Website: lowes
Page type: order-tracking
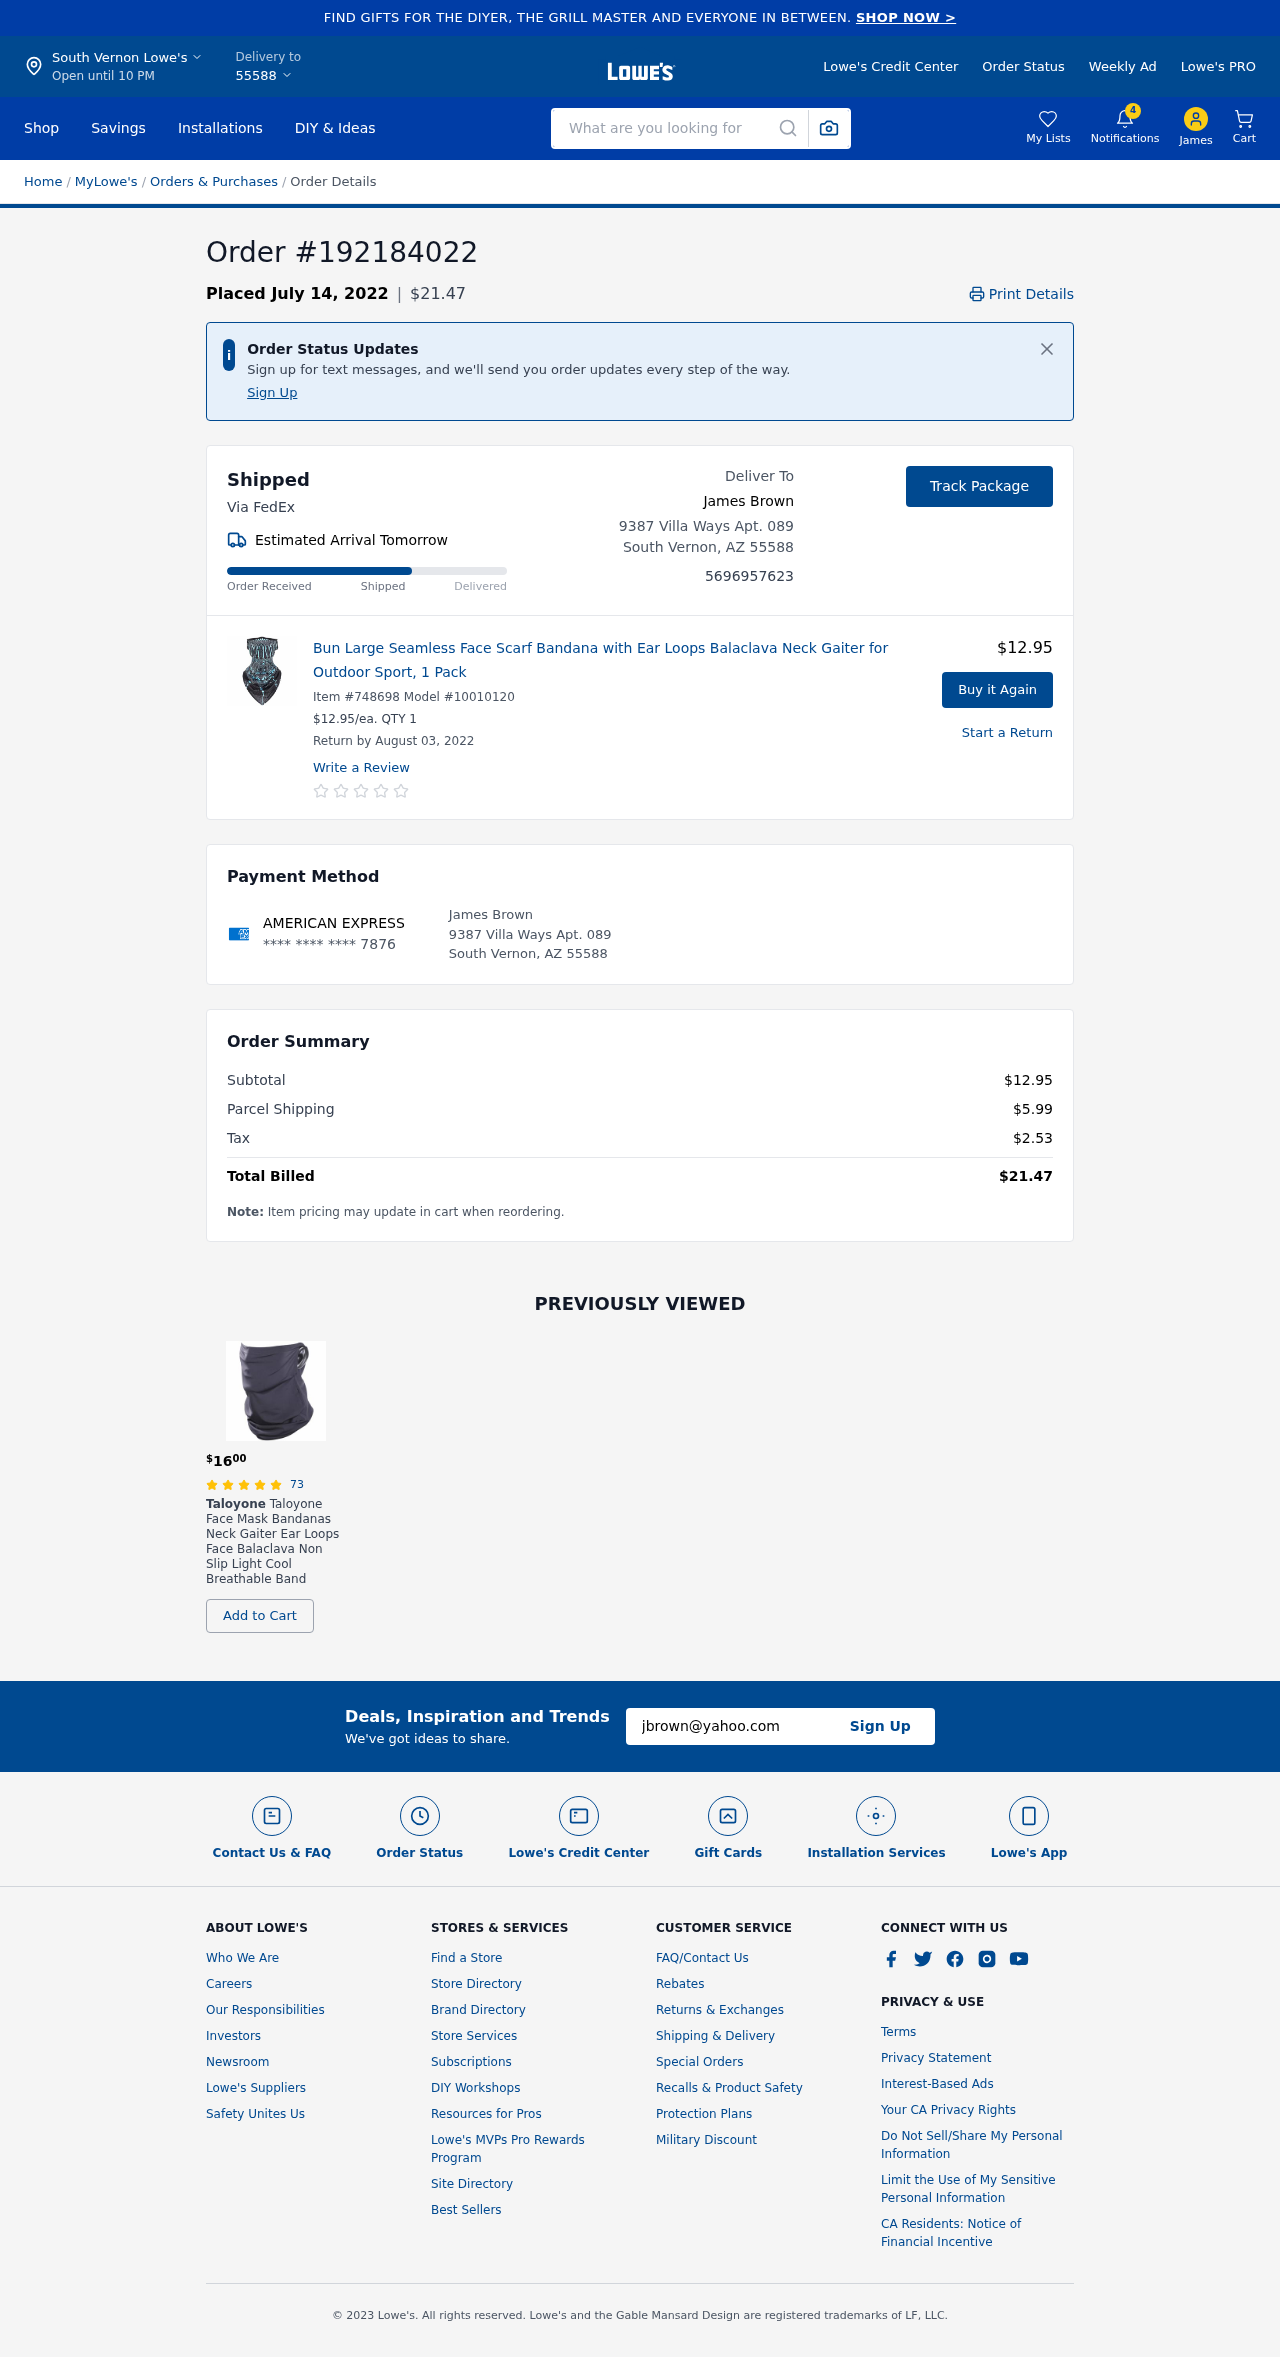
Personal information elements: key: PII_CARD_LAST4
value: **** **** **** 7876
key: PII_CARD_TYPE
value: AMERICAN EXPRESS
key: PII_CITY
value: South Vernon Lowe's
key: PII_CITY_STATE_ZIP
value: South Vernon, AZ 55588
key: PII_EMAIL
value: jbrown@yahoo.com
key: PII_FIRSTNAME
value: James
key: PII_FULLNAME
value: James Brown
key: PII_PHONE
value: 5696957623
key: PII_POSTCODE
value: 55588
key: PII_STREET
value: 9387 Villa Ways Apt. 089
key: PII_FULLNAME2
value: James Brown
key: PII_STREET2
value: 9387 Villa Ways Apt. 089
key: PII_CITY_STATE_ZIP2
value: South Vernon, AZ 55588
Product elements: key: PRODUCT1_NAME
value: Bun Large Seamless Face Scarf Bandana with Ear Loops Balaclava Neck Gaiter for Outdoor Sport, 1 Pack
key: PRODUCT1_PRICE
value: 12.95
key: PRODUCT1_QUANTITY
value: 1
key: PRODUCT2_BRAND
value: Taloyone
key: PRODUCT2_NAME
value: Taloyone Face Mask Bandanas Neck Gaiter Ear Loops Face Balaclava Non Slip Light Cool Breathable Band
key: PRODUCT2_NUM_RATINGS
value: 73
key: PRODUCT2_PRICE
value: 16
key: PRODUCT2_RATING
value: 4.5
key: PRODUCT1_ITEM
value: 748698
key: PRODUCT1_MODEL
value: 10010120
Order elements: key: ORDER_ID
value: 192184022
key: ORDER_DATE
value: Placed July 14, 2022
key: ORDER_TOTAL
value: $21.47
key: ORDER_DELIVERY_DATE
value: Estimated Arrival Tomorrow
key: ORDER_RETURN_BY_DATE
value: Return by August 03, 2022
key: ORDER_SUBTOTAL
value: $12.95
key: ORDER_SHIPPING_COST
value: $5.99
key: ORDER_TAX
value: $2.53
Search elements: key: HEADER_SEARCH
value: What are you looking for
Other elements: key: NOTIFICATION_COUNT
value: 4